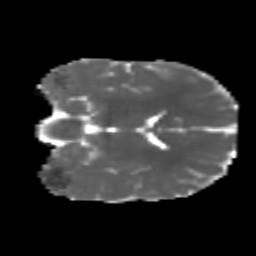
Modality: MD
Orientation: coronal
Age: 6
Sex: male
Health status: healthy